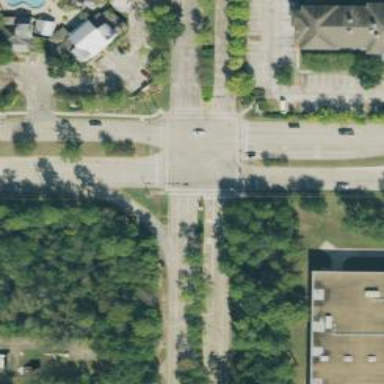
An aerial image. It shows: Secondary road.